Interaction volume radius: 10 \u00c5
Interaction volume height: 25 \u00c5
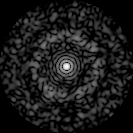
Disorder parameter: 0.8162